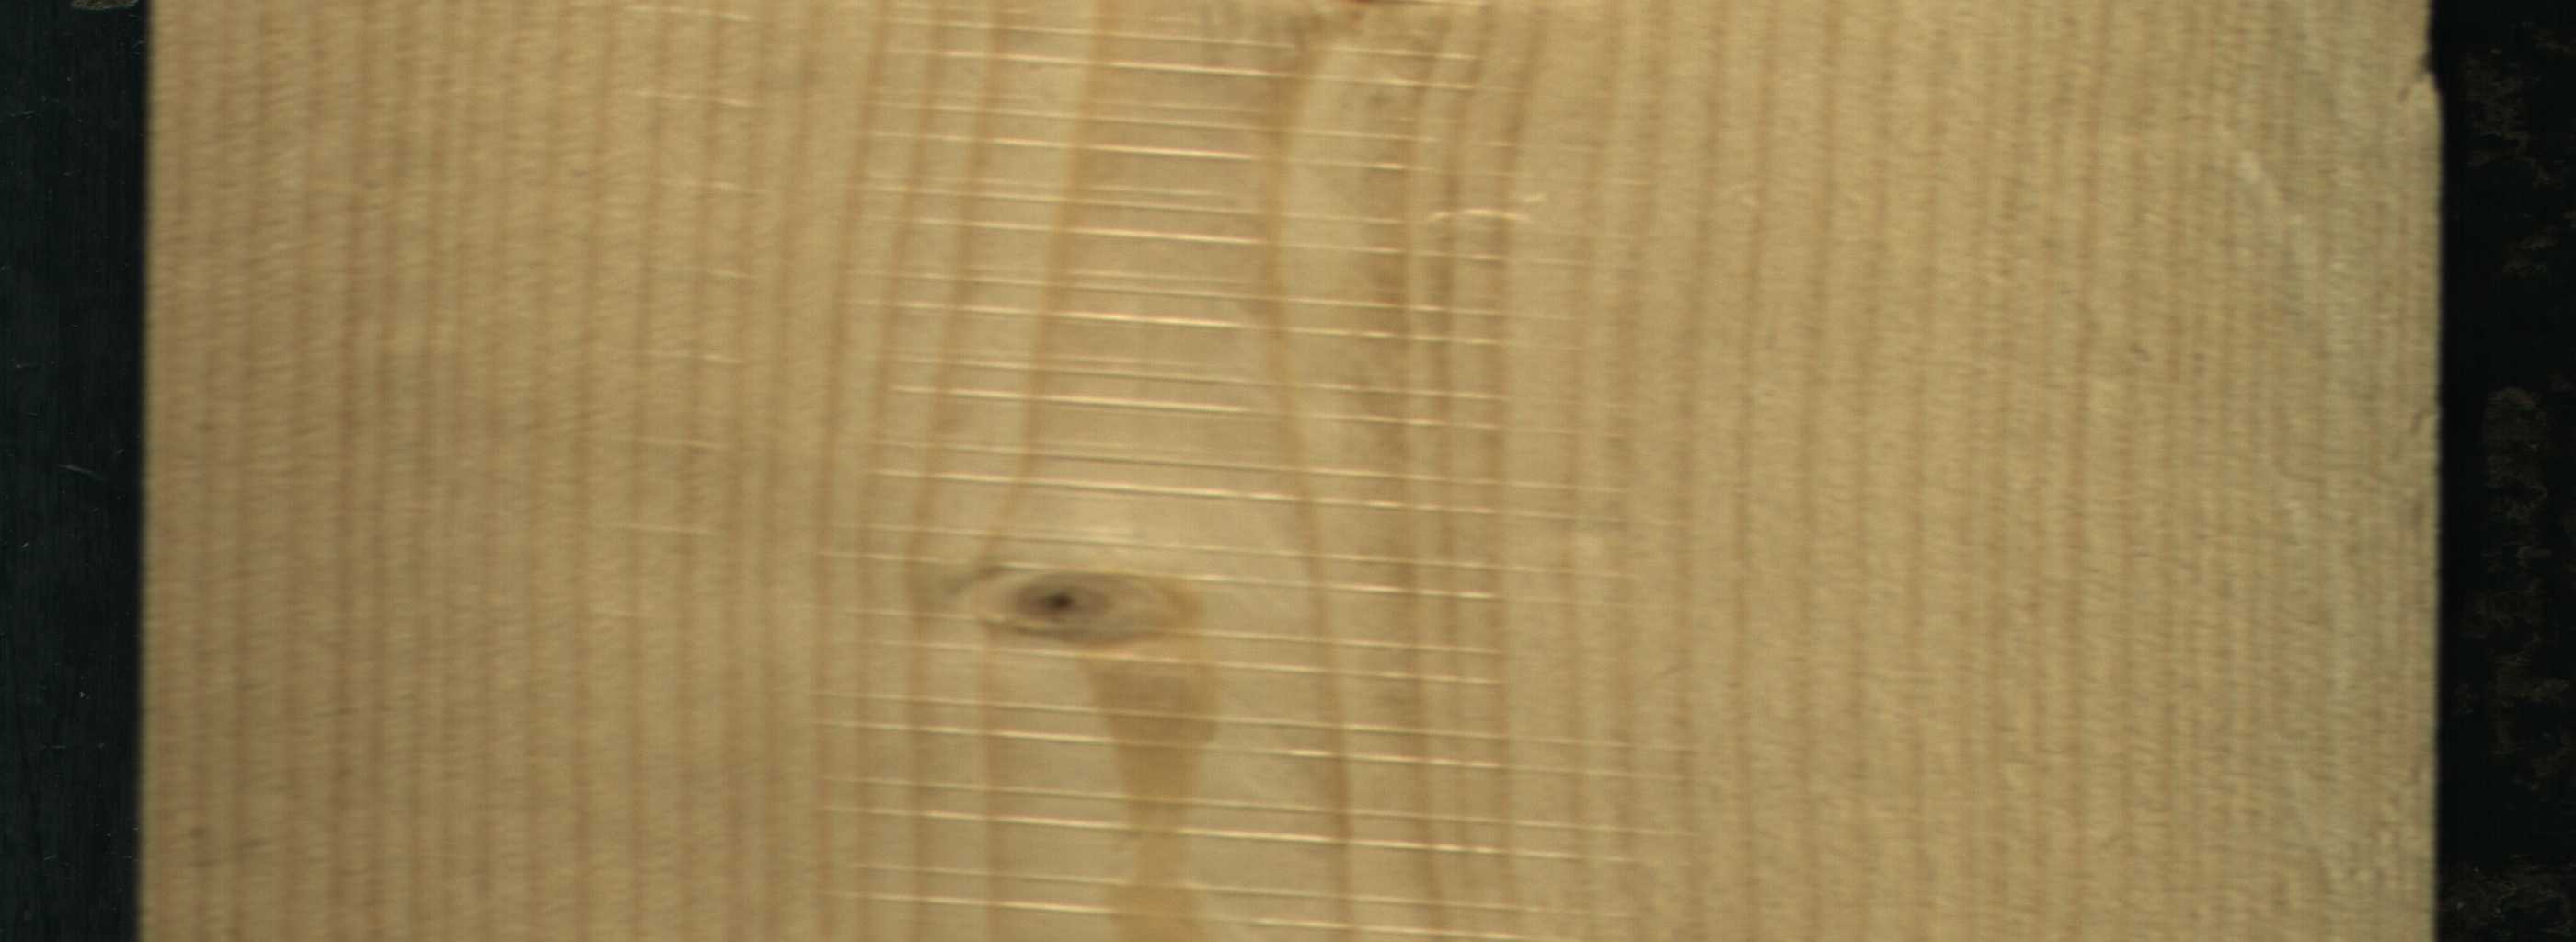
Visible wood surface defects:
Live_Knot